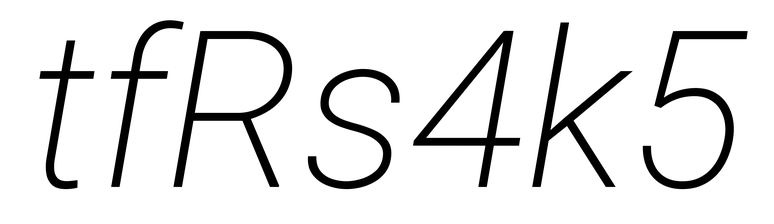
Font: Roboto-Italic_ExtraLight_Italic